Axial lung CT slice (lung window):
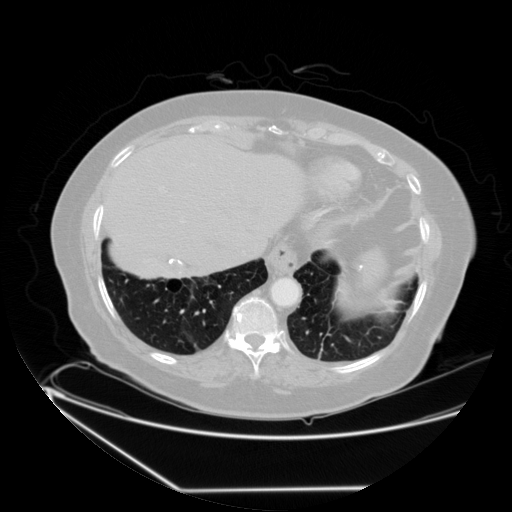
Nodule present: no